Interaction volume radius: 10 \u00c5
Interaction volume height: 20 \u00c5
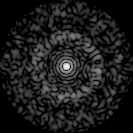
Disorder parameter: 0.8454